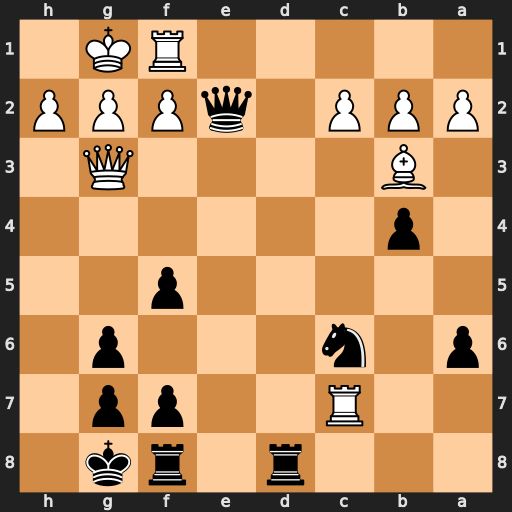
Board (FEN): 3r1rk1/2R2pp1/p1n3p1/5p2/1p6/1B4Q1/PPP1qPPP/5RK1
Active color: b
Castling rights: -
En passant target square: -
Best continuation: Rd1 Bxf7+ Rxf7 Rc8+ Nd8 Rxd8+ Rxd8